Question: How do i make a dynamic staked bar graph using jaspersoft. Currently the value column is not accepting list of values but instead it requires an integer. i am expecting the graph to loop through the list that i pass.

'''
public class TeamPerformance {
public List<TeamData> getReport(String reportId) {
List<ContractionsPartogramData> result = new ArrayList<>();
ContractionsPartogramData data = new ContractionsPartogramData();
List<String> cat = new ArrayList<>();
cat.add("11:00");
cat.add("12:00");
cat.add("13:00");
List<Integer> teamOneScore = new ArrayList<>();
teamOneScore.add(1);
teamOneScore.add(11);
teamOneScore.add(13);
List<Integer> teamTwo = new ArrayList<>();
teamTwo.add(4);
teamTwo.add(14);
teamTwo.add(5);
data.setTeamOne(teamOneScore);
data.setTeamTwo(teamTwo);
data.setTeamOneSeries("Team One");
data.setTeamTwoSeries("Team Two");
data.setCategories(cat);
result.add(data);
return result;
}
}
'''
The :
'''
<?xml version="1.0" encoding="UTF-8"?>
<jasperReport xmlns="http://jasperreports.sourceforge.net/jasperreports" xmlns:xsi="http://www.w3.org/2001/XMLSchema-instance" xsi:schemaLocation="http://jasperreports.sourceforge.net/jasperreports http://jasperreports.sourceforge.net/xsd/jasperreport.xsd" name="mbp_baby" pageWidth="1684" pageHeight="1190" orientation="Landscape" columnWidth="1150" leftMargin="20" rightMargin="20" topMargin="20" bottomMargin="20" uuid="8f9fcfe4-de3f-44f2-a894-dd075a99d88e">
<property name="com.jaspersoft.studio.data.defaultdataadapter" value="One Empty Record"/>
<subDataset name="BabyVisitsDataset" uuid="397116d3-884b-412b-aac0-f71201d3be28">
<property name="com.jaspersoft.studio.data.defaultdataadapter" value="One Empty Record"/>
</subDataset>
<detail>
<band height="343" splitType="Stretch">
<staticText>
<reportElement x="79" y="59" width="99" height="20" uuid="af169a41-c5d0-49b5-87fb-b820c543167f"/>
<textElement textAlignment="Left" verticalAlignment="Middle">
<font isBold="true"/>
<paragraph leftIndent="5"/>
</textElement>
<text><![CDATA[Teams]]></text>
</staticText>
<stackedBarChart>
<chart evaluationTime="Report">
<reportElement x="43" y="78" width="200" height="200" uuid="ff603b1a-74f7-4c48-95a3-bbd94f9a2811"/>
<chartTitle/>
<chartSubtitle/>
<chartLegend/>
</chart>
<categoryDataset>
<categorySeries>
<seriesExpression><![CDATA[$F{teamOne}]]></seriesExpression>
<categoryExpression><![CDATA[$F{categoryArray}]]></categoryExpression>
<valueExpression><![CDATA[$F{arrayTeamOneValues}]]></valueExpression>
<labelExpression><![CDATA[]]></labelExpression>
</categorySeries>
<categorySeries>
<seriesExpression><![CDATA[$F{teamTwo}]]></seriesExpression>
<categoryExpression><![CDATA[$F{categoryArray}]]></categoryExpression>
<valueExpression><![CDATA[$F{arrayTeamOneValues}]]></valueExpression>
<labelExpression><![CDATA[]]></labelExpression>
</categorySeries>
</categoryDataset>
<barPlot>
<plot/>
<itemLabel/>
<categoryAxisFormat>
<axisFormat labelColor="#000000" tickLabelColor="#000000" axisLineColor="#000000"/>
</categoryAxisFormat>
<valueAxisFormat>
<axisFormat labelColor="#000000" tickLabelColor="#000000" axisLineColor="#000000"/>
</valueAxisFormat>
</barPlot>
</stackedBarChart>
</band>
</detail>
</jasperReport>
'''
Error stacktrace:
'''
java.lang.ClassCastException: java.util.ArrayList cannot be cast to java.lang.Number
at net.sf.jasperreports.charts.fill.JRFillCategorySeries.evaluate(JRFillCategorySeries.java:141)
at net.sf.jasperreports.charts.fill.JRFillCategoryDataset.customEvaluate(JRFillCategoryDataset.java:110)
at net.sf.jasperreports.engine.fill.JRFillElementDataset.evaluate(JRFillElementDataset.java:160)
at net.sf.jasperreports.engine.fill.JRCalculator.calculateVariables(JRCalculator.java:187)
at net.sf.jasperreports.engine.fill.JRVerticalFiller.fillDetail(JRVerticalFiller.java:735)
at net.sf.jasperreports.engine.fill.JRVerticalFiller.fillReportStart(JRVerticalFiller.java:255)
at net.sf.jasperreports.engine.fill.JRVerticalFiller.fillReport(JRVerticalFiller.java:115)
at net.sf.jasperreports.engine.fill.JRBaseFiller.fill(JRBaseFiller.java:580)
at net.sf.jasperreports.engine.fill.BaseReportFiller.fill(BaseReportFiller.java:414)
at net.sf.jasperreports.engine.fill.JRFillSubreport.fillSubreport(JRFillSubreport.java:736)
at net.sf.jasperreports.engine.fill.JRSubreportRunnable.run(JRSubreportRunnable.java:59)
at net.sf.jasperreports.engine.fill.AbstractThreadSubreportRunner.run(AbstractThreadSubreportRunner.java:221)
at java.util.concurrent.ThreadPoolExecutor.runWorker(ThreadPoolExecutor.java:1142)
at java.util.concurrent.ThreadPoolExecutor$Worker.run(ThreadPoolExecutor.java:617)
at java.lang.Thread.run(Thread.java:745)
'''
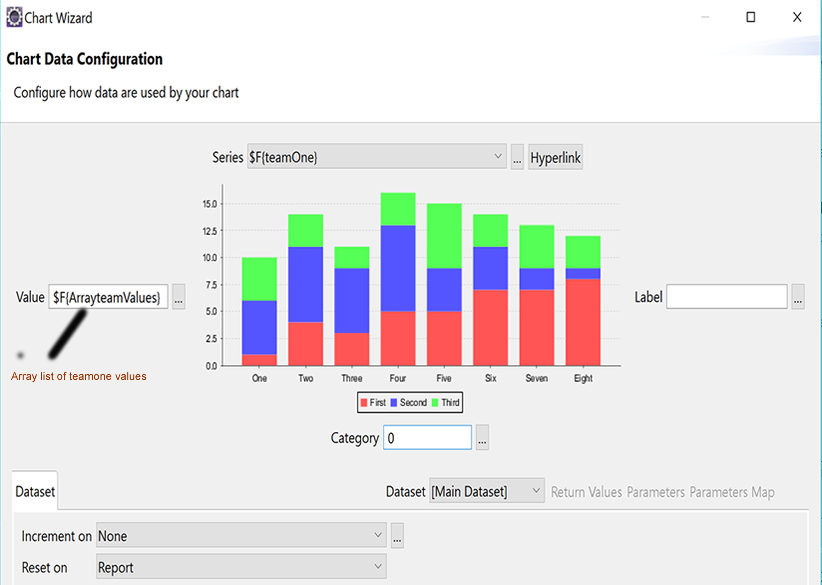
Answer: I have finally figured it out why the chart was not able to plot. The structure of the data i was sending was in wrong format it was expecting.
I created a list which consist of three parameters namely values, category, and series and everything worked perfect. Lastly i added another dataset to contain the actual field names from the created list and attached it to the jrxml chart dataset.